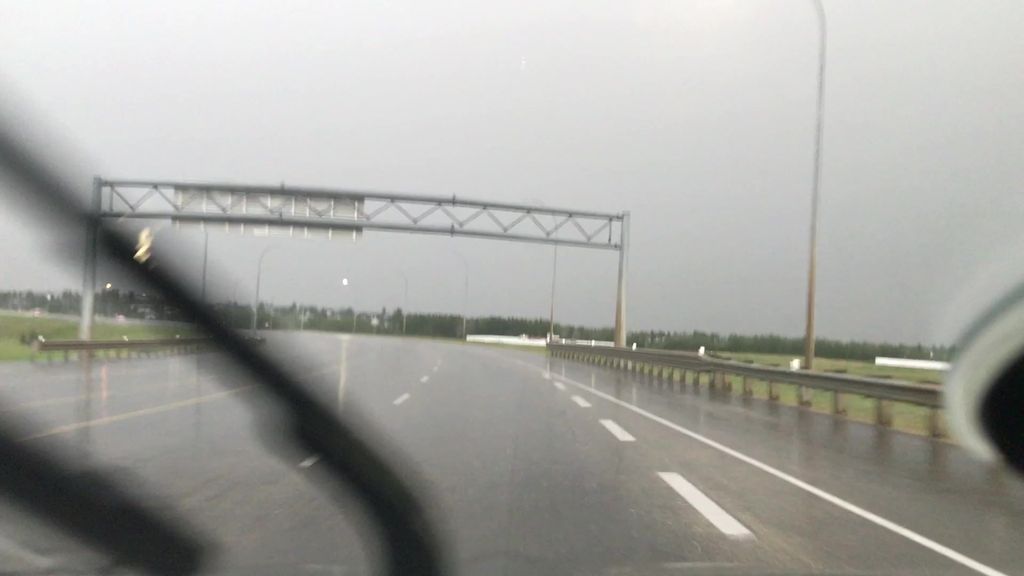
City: edmonton